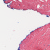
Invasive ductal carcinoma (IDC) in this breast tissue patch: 0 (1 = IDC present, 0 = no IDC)